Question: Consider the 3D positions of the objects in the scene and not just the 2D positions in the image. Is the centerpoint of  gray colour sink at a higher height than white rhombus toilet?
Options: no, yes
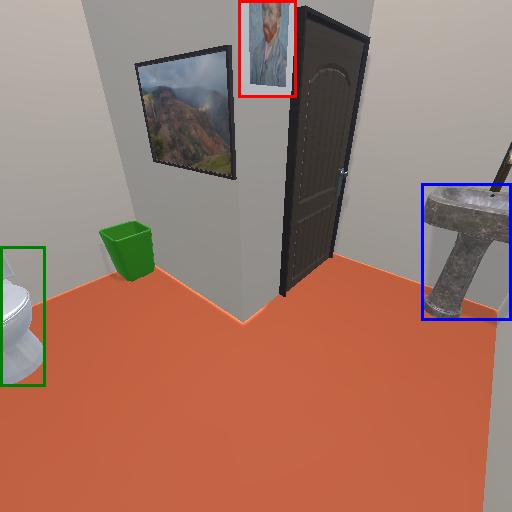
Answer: no